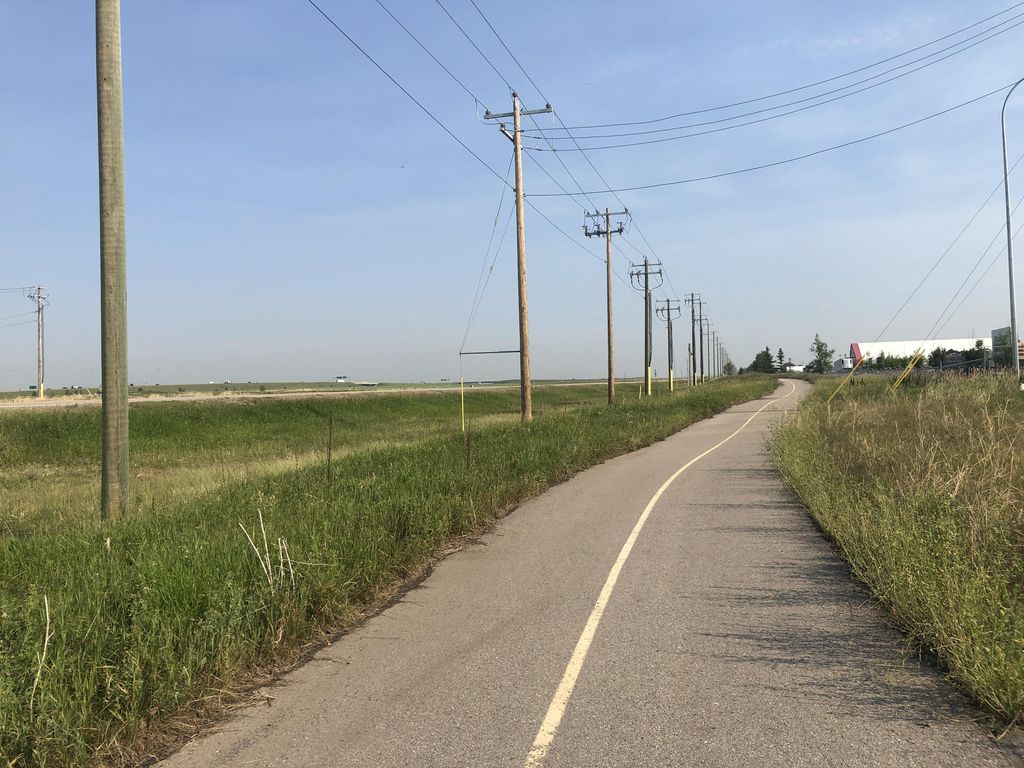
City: calgary